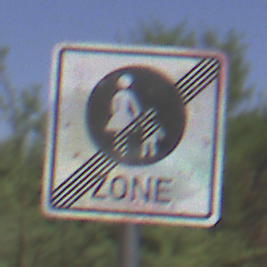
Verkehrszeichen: EndeFussgaengerzone
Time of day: Midday
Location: Outdoor (RoadRail)
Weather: Clear
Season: NotSpecified
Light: Natural